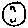
Label: moon